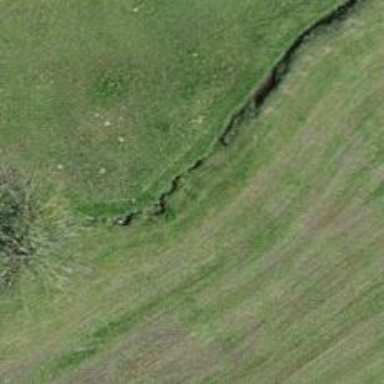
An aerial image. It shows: Ditch in the surroundings.